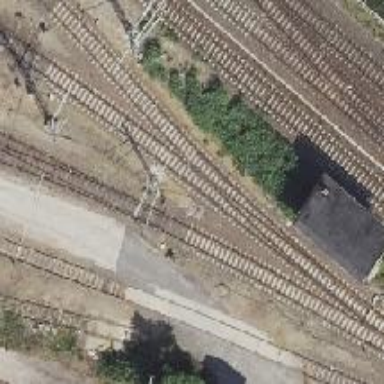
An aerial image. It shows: Railway yard used for servicing trains.